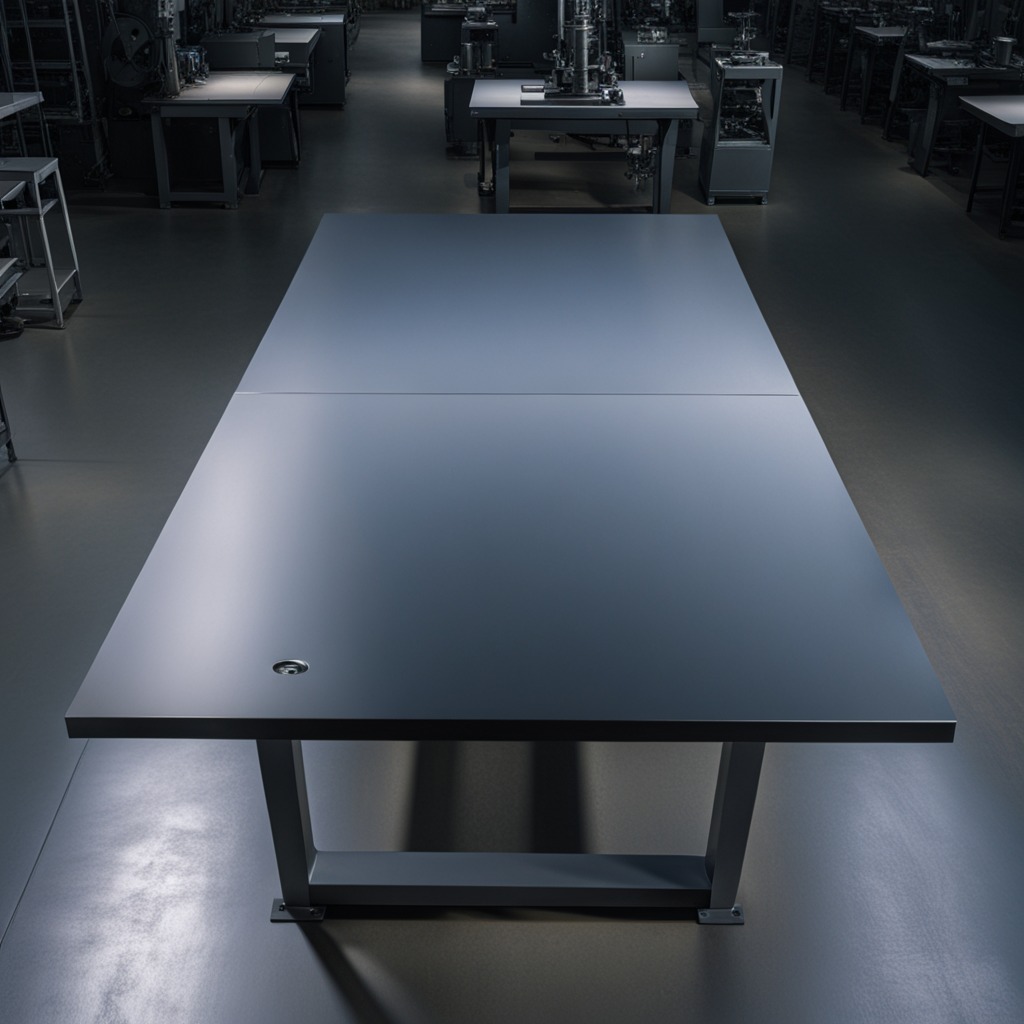
A metal screw is lying on the tabletop.